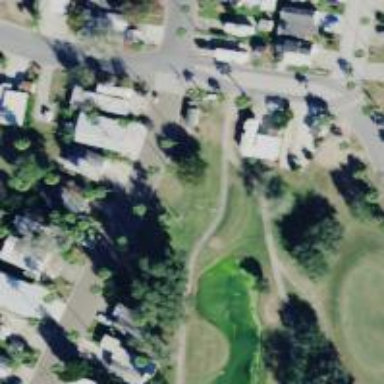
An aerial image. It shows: Service road used as golf cart path.